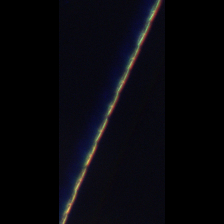
Taxon: Psuedo-nitzschia
Group: Diatoms